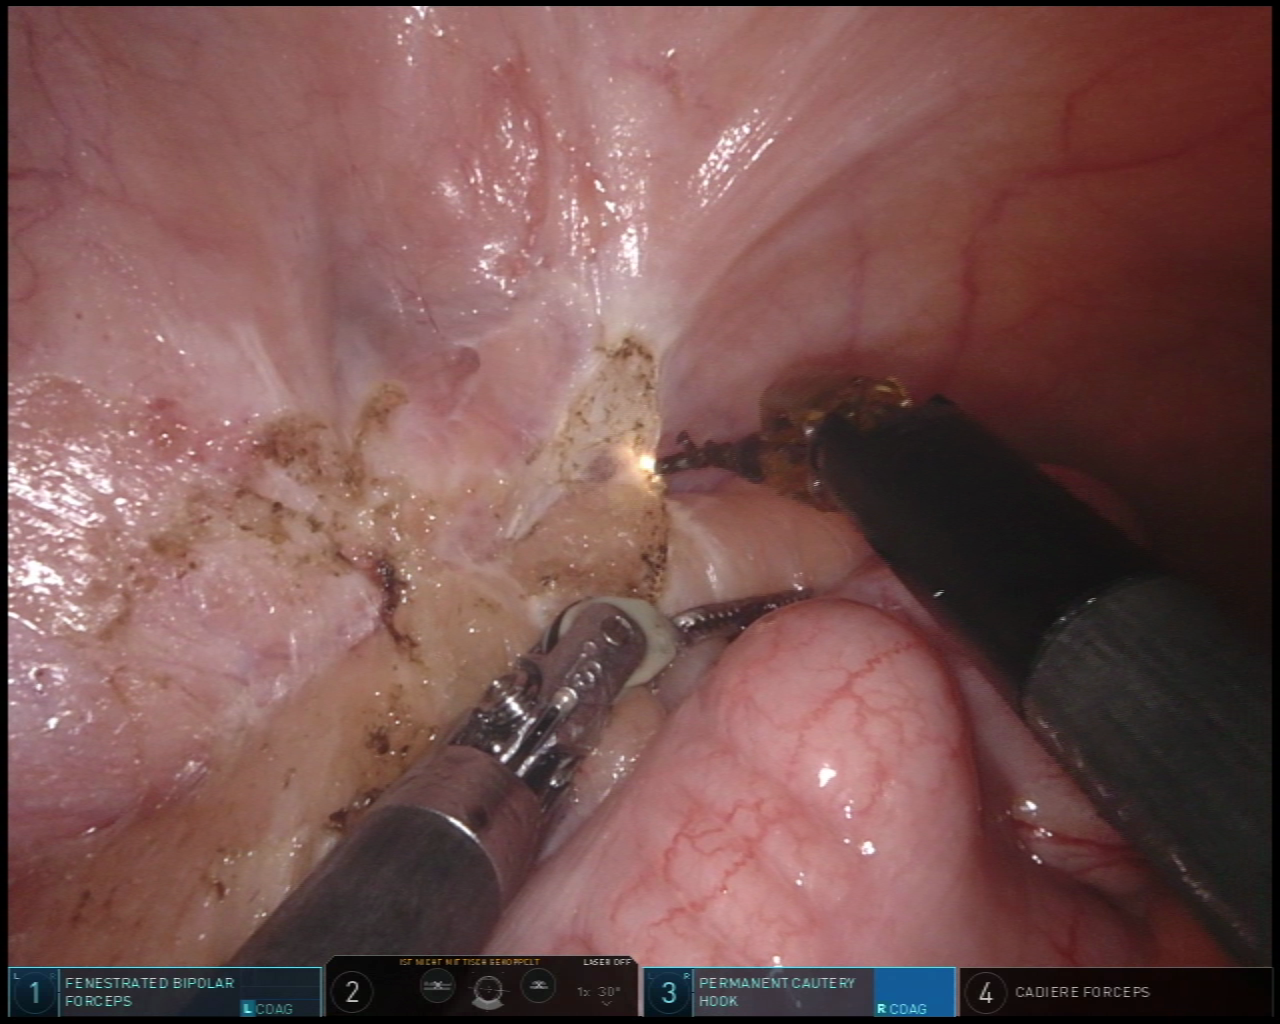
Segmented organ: colon
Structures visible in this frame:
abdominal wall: yes
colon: yes
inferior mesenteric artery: no
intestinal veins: no
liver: no
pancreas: no
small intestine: no
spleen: no
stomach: no
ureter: no
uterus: no
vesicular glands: no